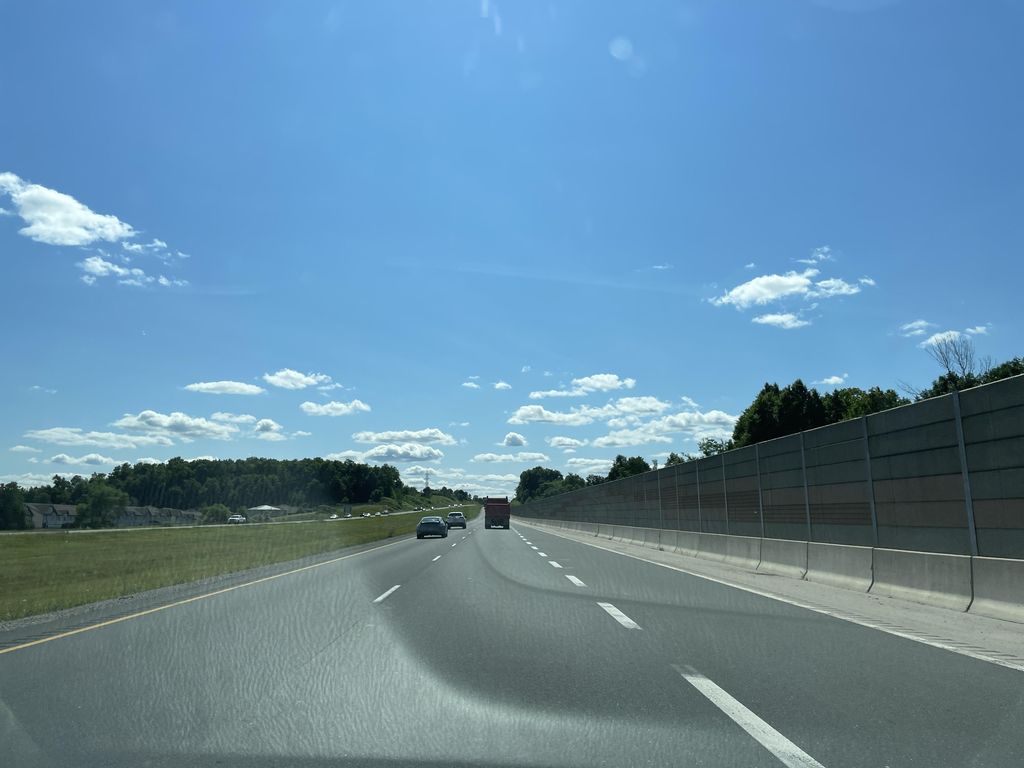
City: kitchener-waterloo